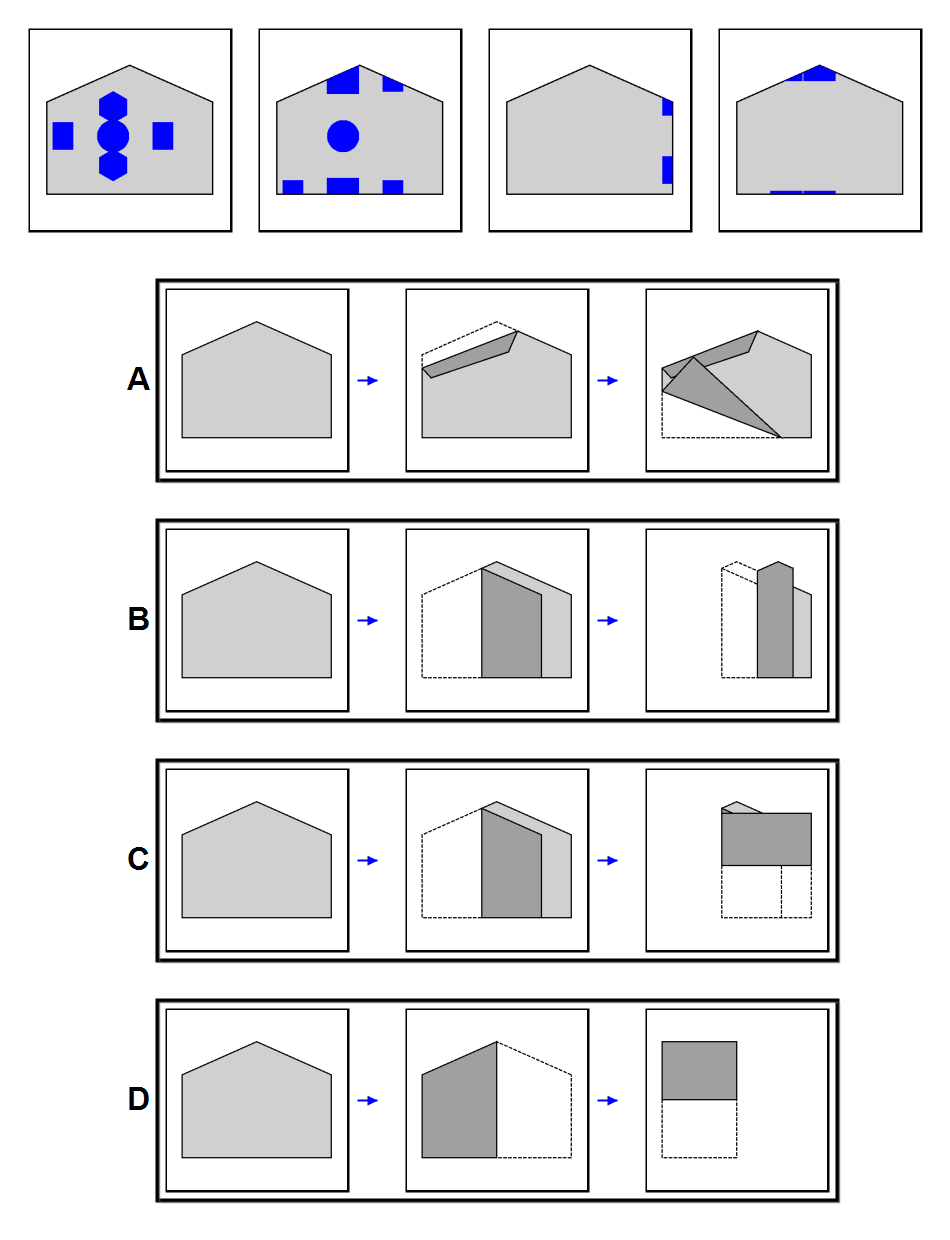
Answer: C